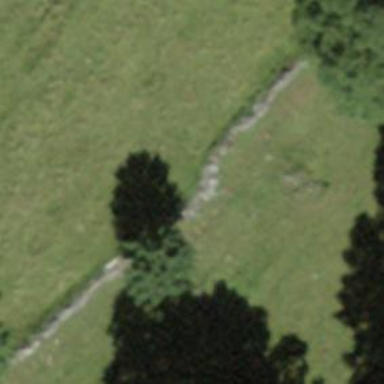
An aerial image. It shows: Dry stone wall barrier.